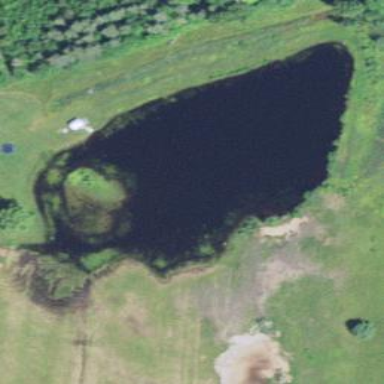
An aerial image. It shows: Serene pond surrounded by nature.